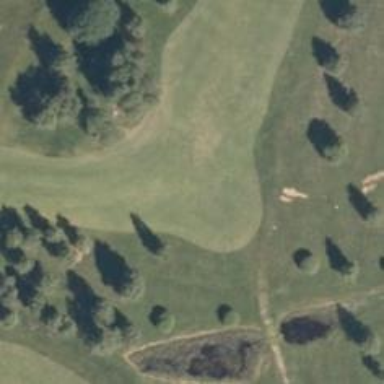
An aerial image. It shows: Golf hole.